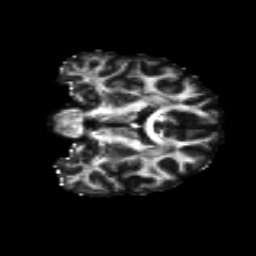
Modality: FA
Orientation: coronal
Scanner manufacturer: siemens
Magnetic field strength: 3 T
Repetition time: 4.16 s
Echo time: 0.0806 s